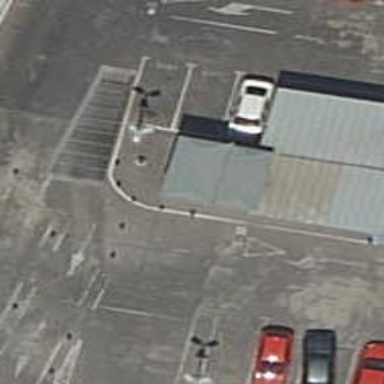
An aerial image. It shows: Road serving as parking aisle.